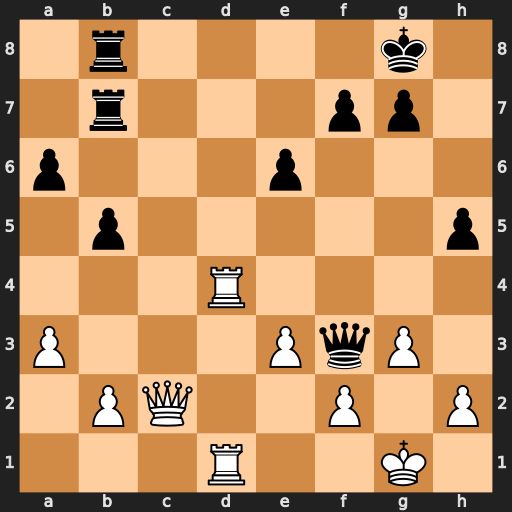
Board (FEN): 1r4k1/1r3pp1/p3p3/1p5p/3R4/P3PqP1/1PQ2P1P/3R2K1
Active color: w
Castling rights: -
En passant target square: -
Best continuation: Rd8+ Rxd8 Rxd8#